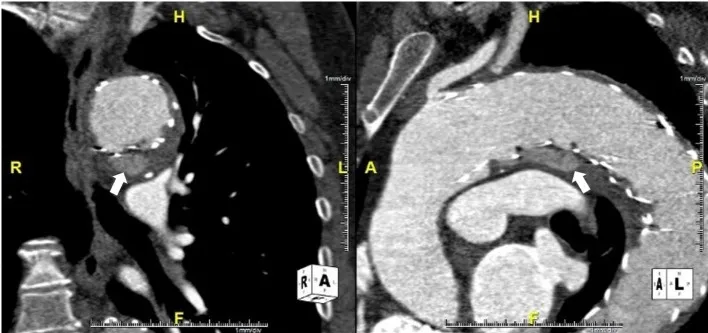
AngioCT showing the increase in type Ia endoleak dimension (arrows).
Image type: radiology (ct)